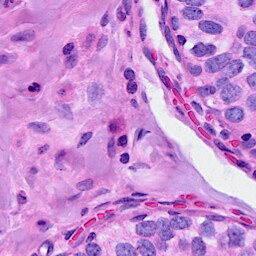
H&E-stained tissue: Breast